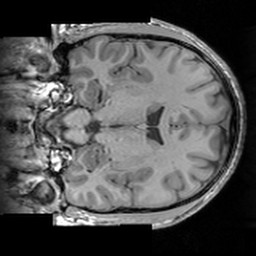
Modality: T1w
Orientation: coronal
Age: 29
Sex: male
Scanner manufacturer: siemens
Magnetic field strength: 3 T
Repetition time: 1.63 s
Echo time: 0.00311 s